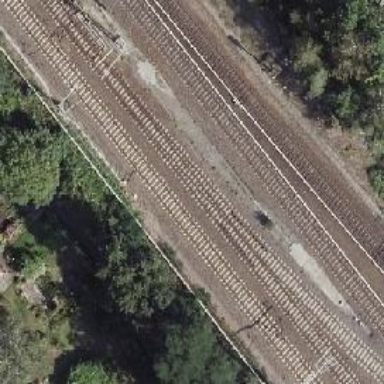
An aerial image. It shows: Railway switch with the turnout on the left side.